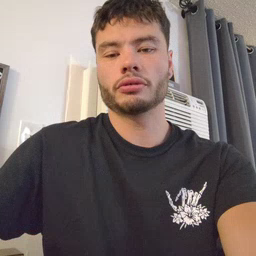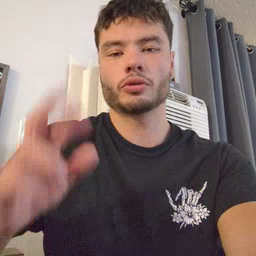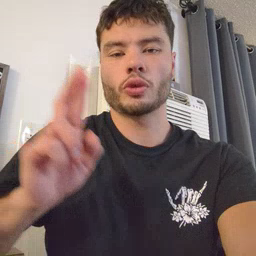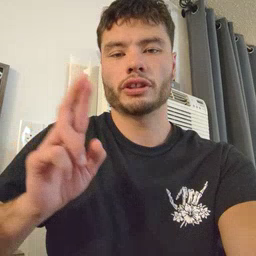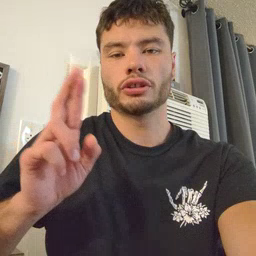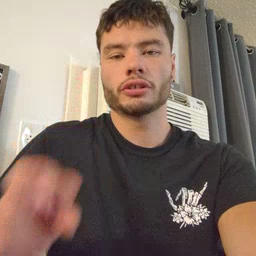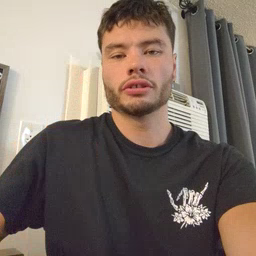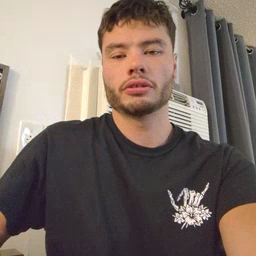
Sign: refrigerator